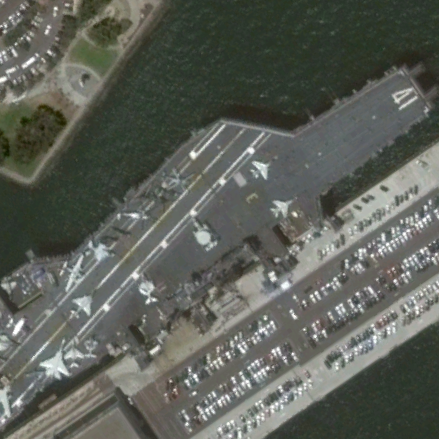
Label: aircraft_carrier